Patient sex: M
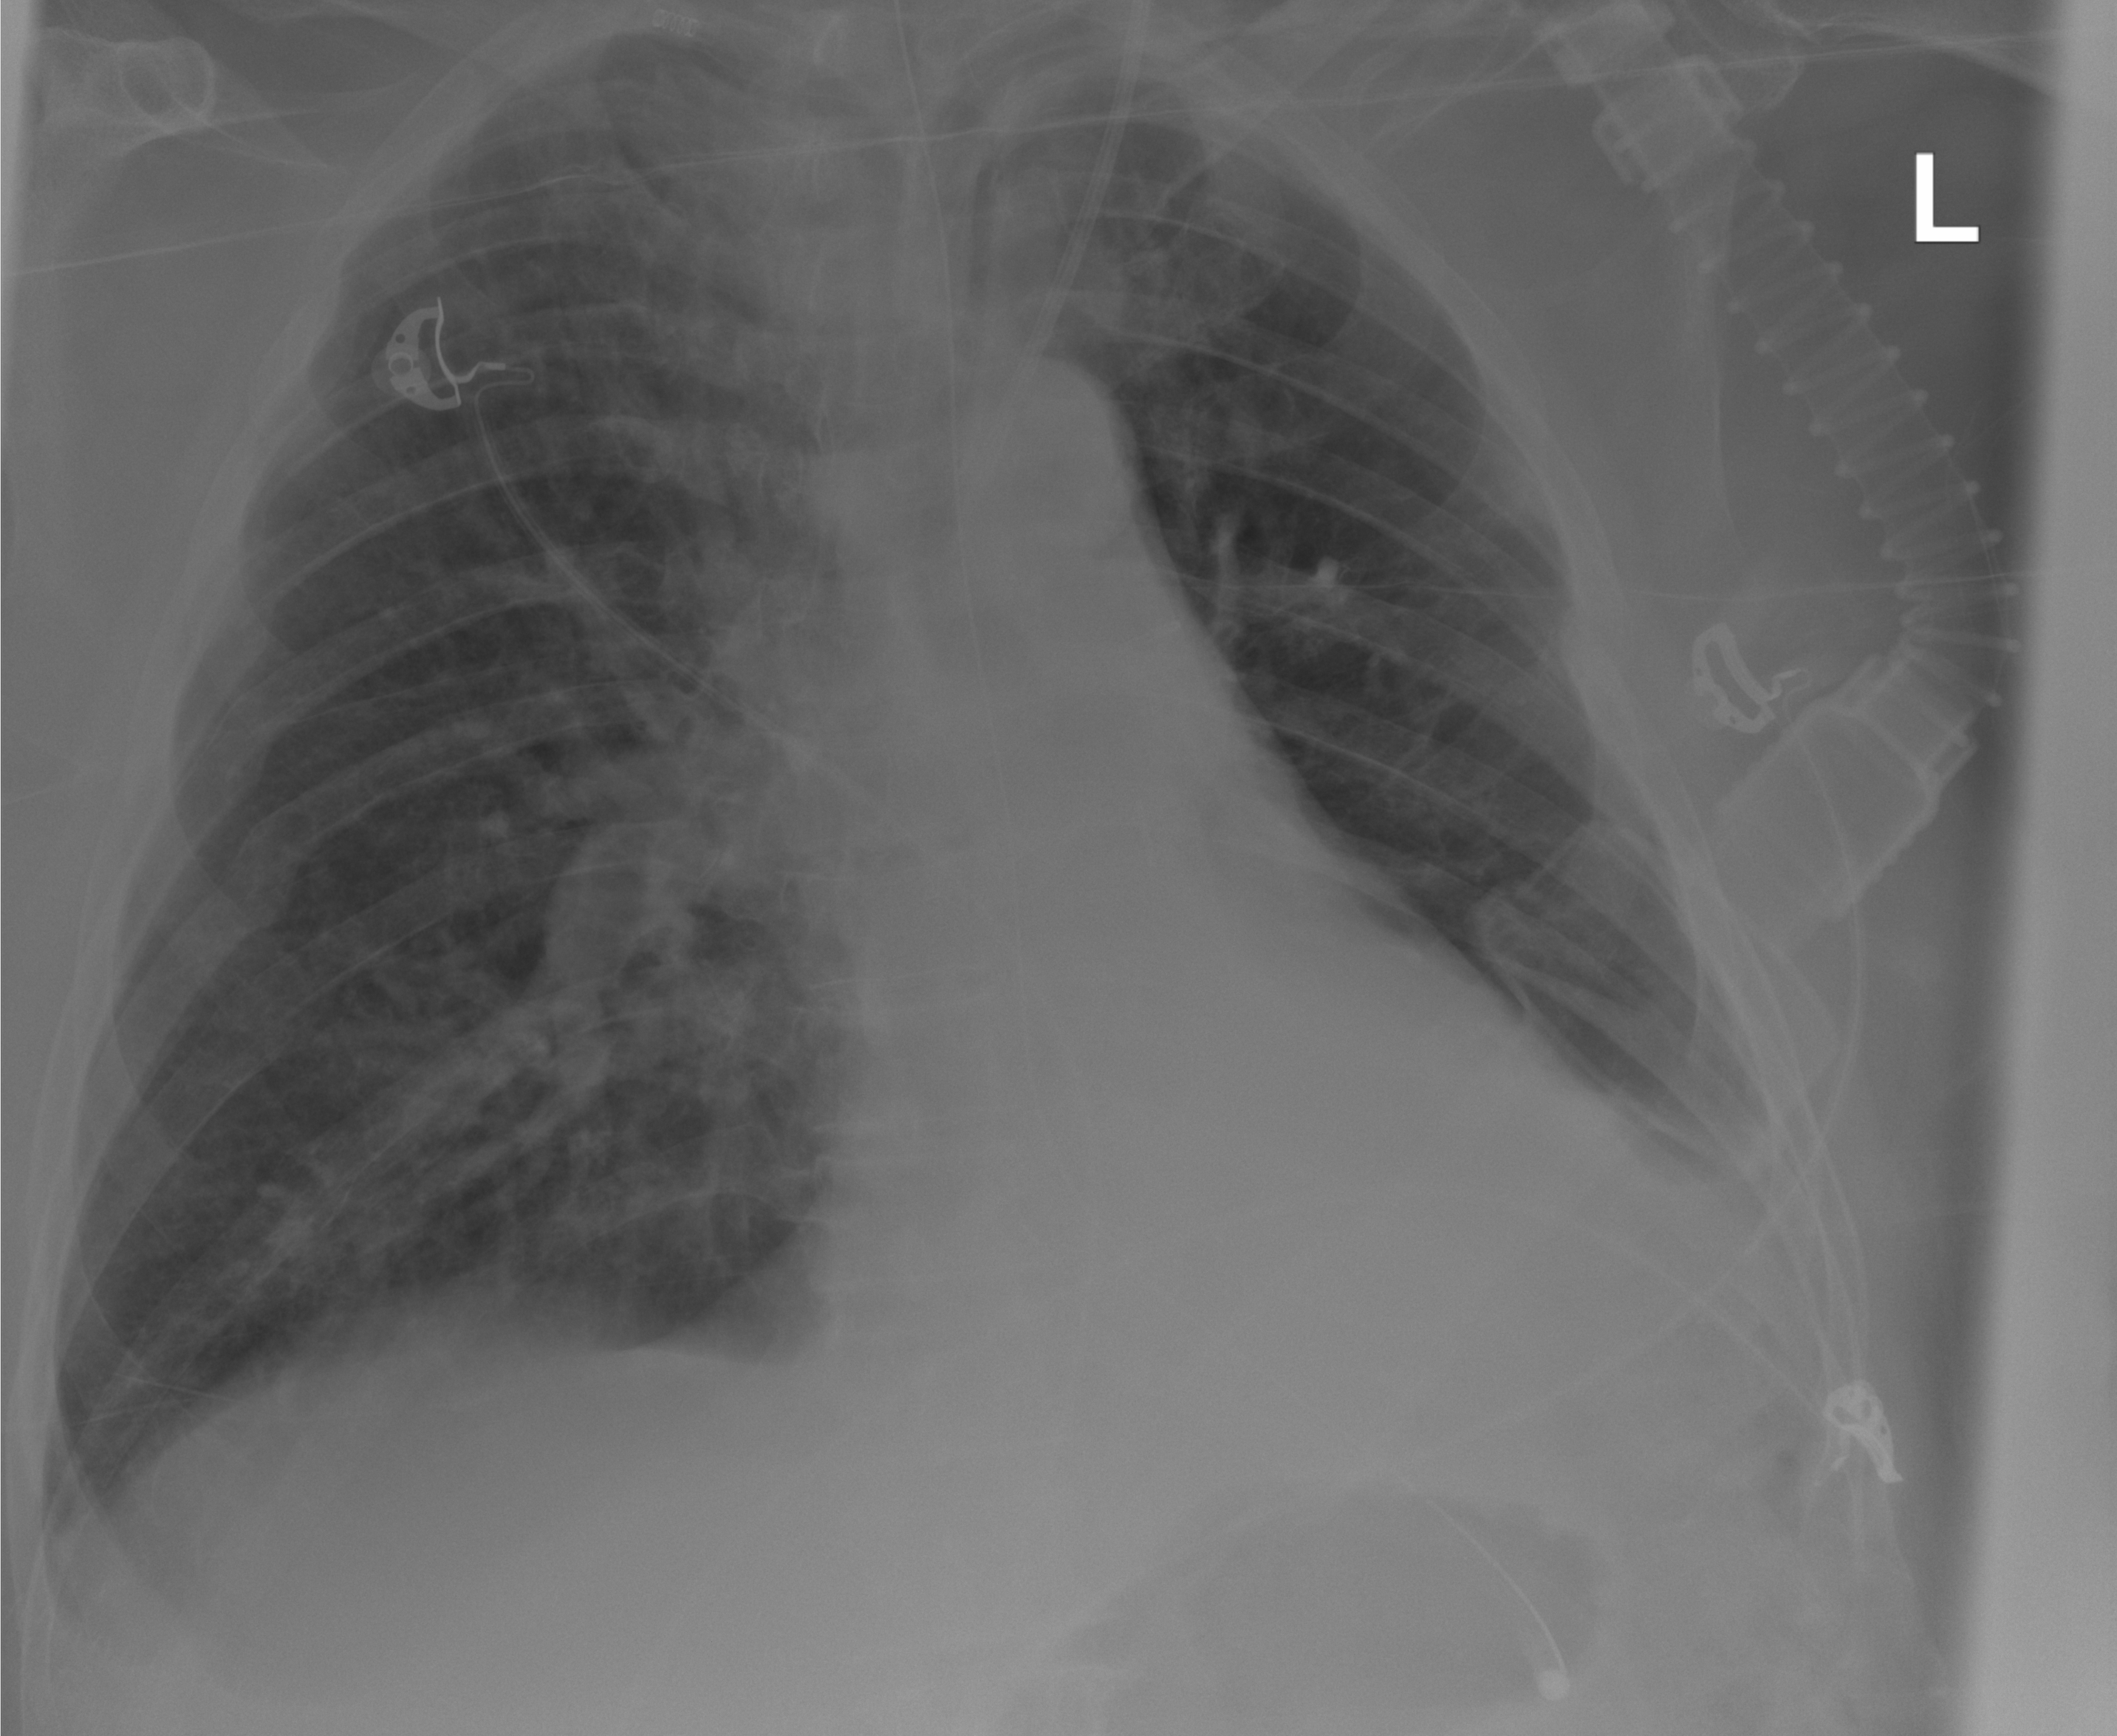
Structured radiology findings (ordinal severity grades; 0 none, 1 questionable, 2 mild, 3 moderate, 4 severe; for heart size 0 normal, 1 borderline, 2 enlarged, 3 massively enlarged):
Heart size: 0
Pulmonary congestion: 1
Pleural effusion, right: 0
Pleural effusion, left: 2
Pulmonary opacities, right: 0
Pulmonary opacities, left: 0
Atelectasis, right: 0
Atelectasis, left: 2